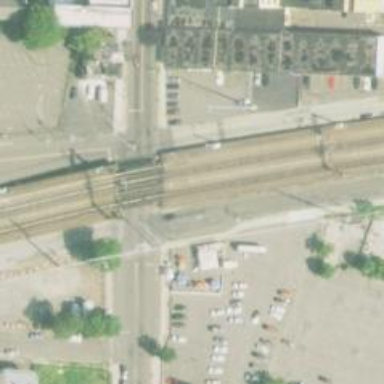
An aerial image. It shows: Railway track with contact lines for electrification.